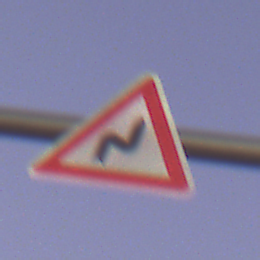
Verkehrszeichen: DoppelkurveRechts
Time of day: Dawn
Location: Outdoor (RoadRail)
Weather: Clear
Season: NotSpecified
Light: Natural